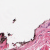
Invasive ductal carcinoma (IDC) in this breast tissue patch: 0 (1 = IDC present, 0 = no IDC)